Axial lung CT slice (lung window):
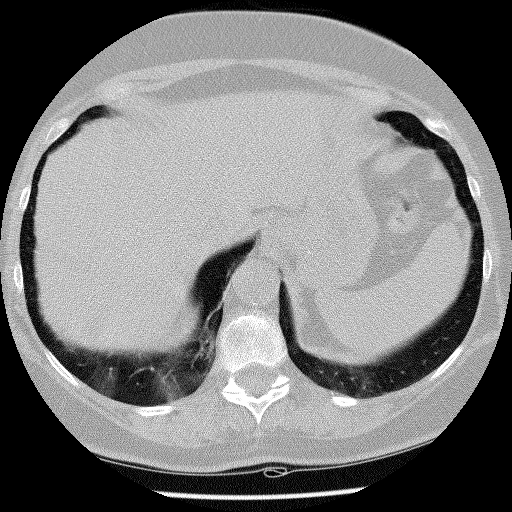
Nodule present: no